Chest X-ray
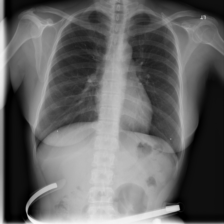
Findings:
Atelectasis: negative
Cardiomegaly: negative
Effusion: negative
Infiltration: negative
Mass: negative
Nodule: negative
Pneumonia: negative
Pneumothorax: negative
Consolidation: negative
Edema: negative
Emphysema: negative
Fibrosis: negative
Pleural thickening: negative
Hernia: negative